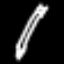
Label: pencil